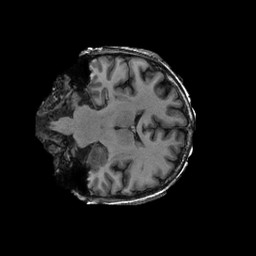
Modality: T1w
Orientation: coronal
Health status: ill
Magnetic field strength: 3 T